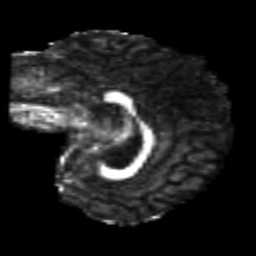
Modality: FA
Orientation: sagittal
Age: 22
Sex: female
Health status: healthy
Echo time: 0.074 s